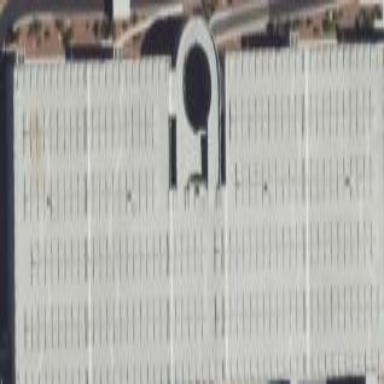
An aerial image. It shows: Multi-storey parking building.